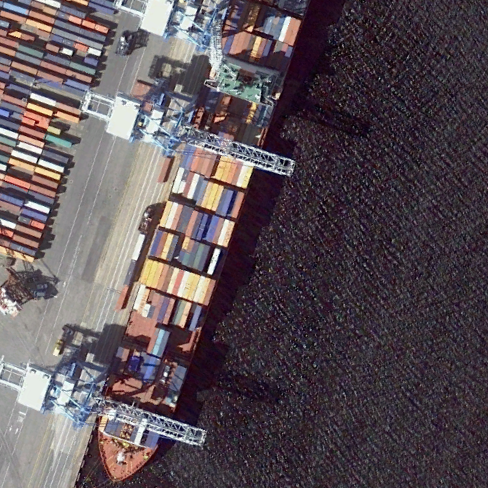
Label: Container_ship